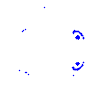
Particle: kaon